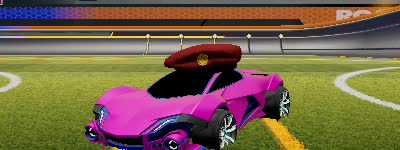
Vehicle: werewolf